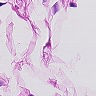
Metastatic tissue present: no